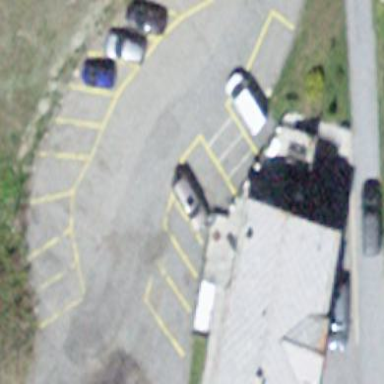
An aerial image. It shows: Parking area.